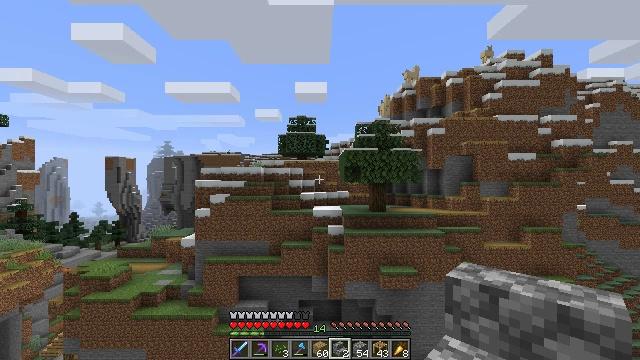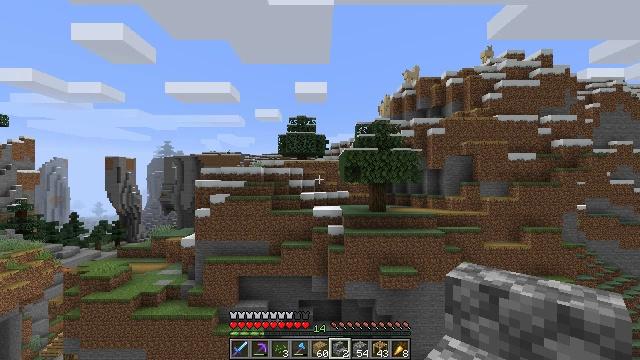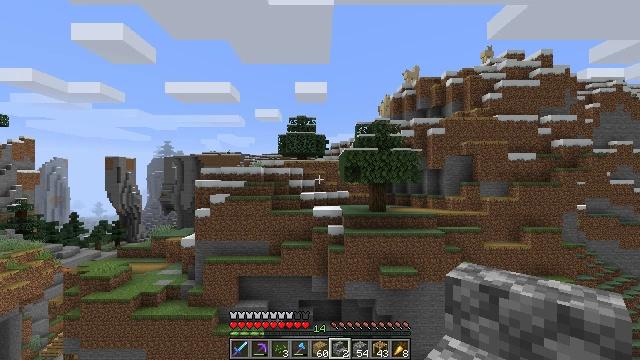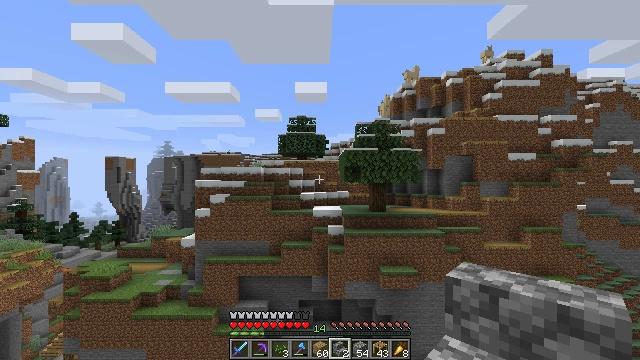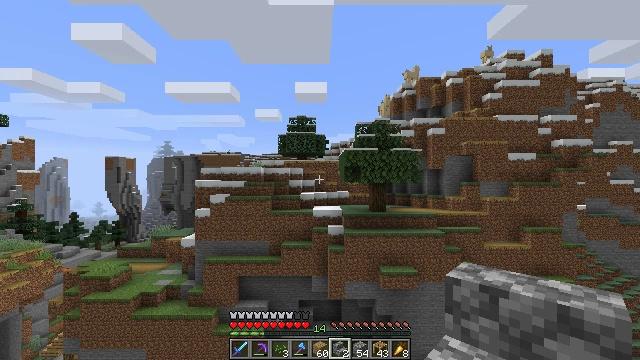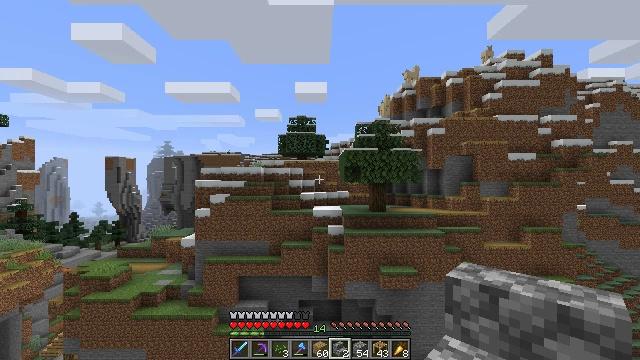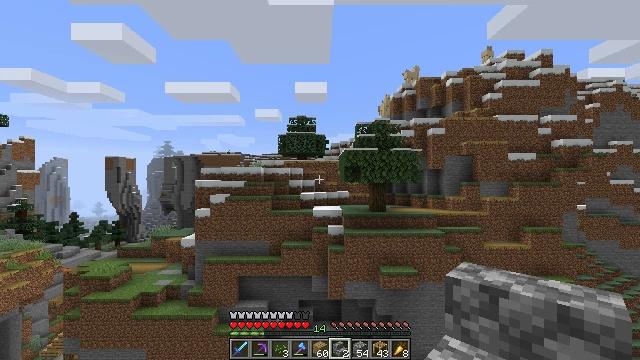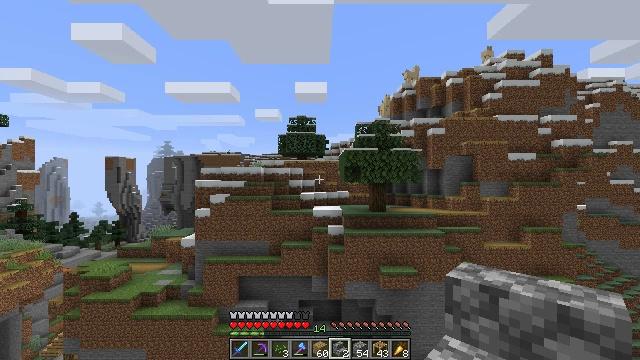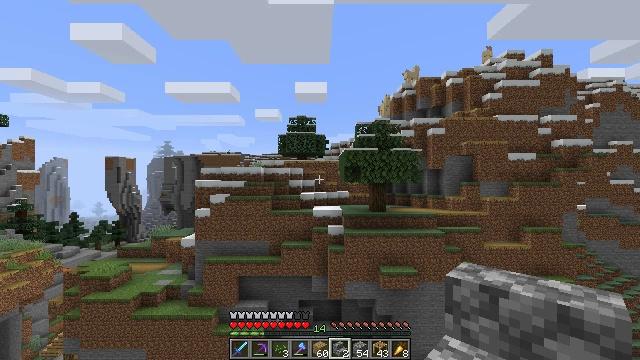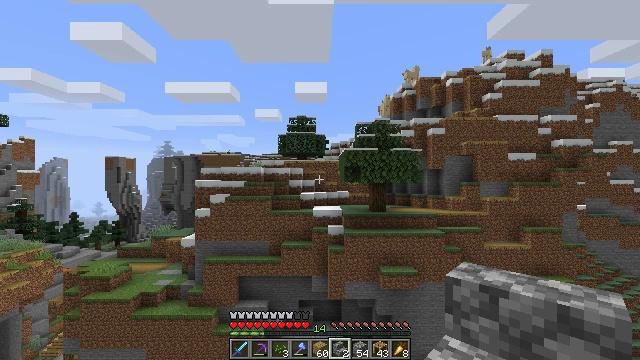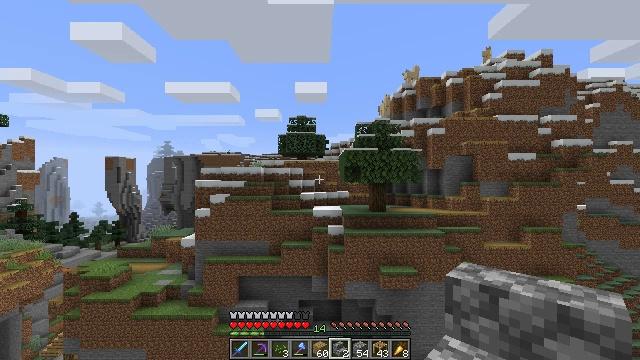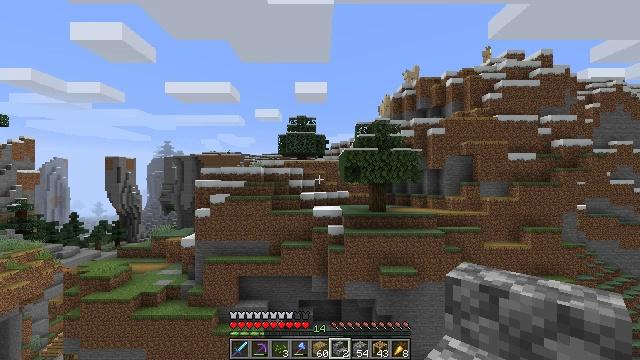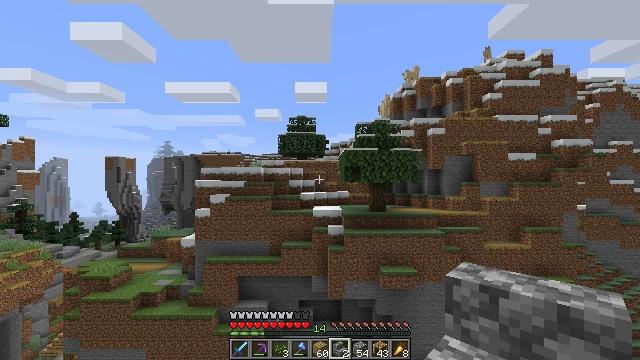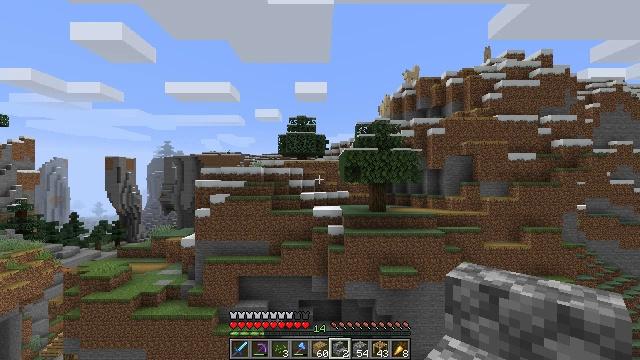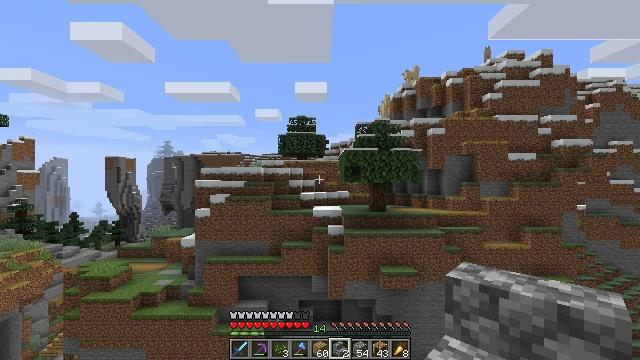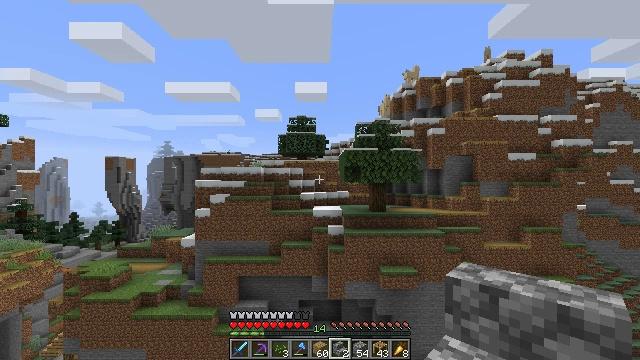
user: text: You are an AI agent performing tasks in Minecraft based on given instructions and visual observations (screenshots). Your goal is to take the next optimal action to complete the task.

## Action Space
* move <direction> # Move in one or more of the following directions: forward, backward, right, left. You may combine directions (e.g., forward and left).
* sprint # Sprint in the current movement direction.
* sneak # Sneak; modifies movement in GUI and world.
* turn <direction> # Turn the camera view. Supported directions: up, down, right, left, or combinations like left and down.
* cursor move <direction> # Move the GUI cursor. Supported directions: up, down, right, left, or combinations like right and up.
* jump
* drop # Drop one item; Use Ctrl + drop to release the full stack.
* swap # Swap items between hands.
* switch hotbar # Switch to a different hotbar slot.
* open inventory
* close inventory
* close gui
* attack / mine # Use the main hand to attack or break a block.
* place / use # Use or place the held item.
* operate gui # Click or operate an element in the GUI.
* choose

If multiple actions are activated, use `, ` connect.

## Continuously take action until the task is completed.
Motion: motion action
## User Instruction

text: Remove the scaffolding structure.
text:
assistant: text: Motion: no_op
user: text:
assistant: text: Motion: no_op
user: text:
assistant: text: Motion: no_op
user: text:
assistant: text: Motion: no_op
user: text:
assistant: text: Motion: no_op
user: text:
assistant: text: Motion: no_op
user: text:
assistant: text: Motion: no_op
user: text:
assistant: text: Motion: no_op
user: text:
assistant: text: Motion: no_op
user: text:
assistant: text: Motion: no_op
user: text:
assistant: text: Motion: no_op
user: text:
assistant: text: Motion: no_op
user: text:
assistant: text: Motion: no_op
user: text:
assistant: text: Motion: no_op
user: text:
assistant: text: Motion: no_op
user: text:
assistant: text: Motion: no_op
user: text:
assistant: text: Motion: no_op
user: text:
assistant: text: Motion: no_op
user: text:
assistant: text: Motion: no_op
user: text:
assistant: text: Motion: no_op
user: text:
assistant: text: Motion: no_op
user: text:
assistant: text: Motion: no_op
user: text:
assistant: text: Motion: no_op
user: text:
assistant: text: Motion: no_op
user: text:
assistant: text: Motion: no_op
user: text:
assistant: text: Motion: no_op
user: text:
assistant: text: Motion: no_op
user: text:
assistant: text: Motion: no_op
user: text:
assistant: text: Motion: no_op
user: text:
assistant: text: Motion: no_op